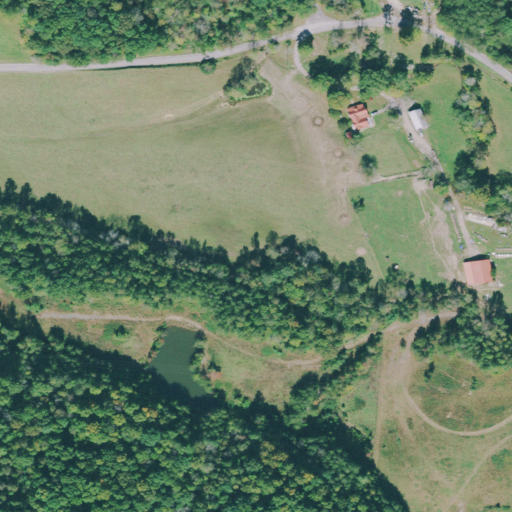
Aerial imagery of valley in Tennessee named Brock Hollow containing pasture, deciduous forest, open development, mixed forest, low intensity development, open water, medium intensity development, evergreen forest, and grassland